Field crop: maize
Growth stage: 2
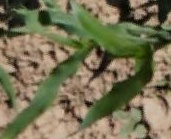
Species: maize